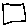
Label: square